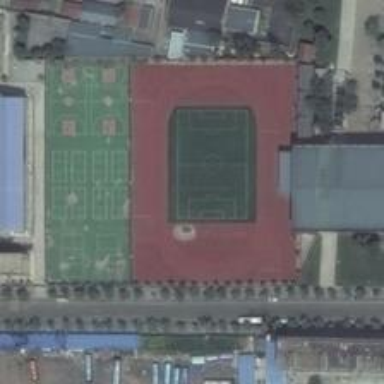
The configuration here is that the huge exercise yard sits btween two factory buildings .